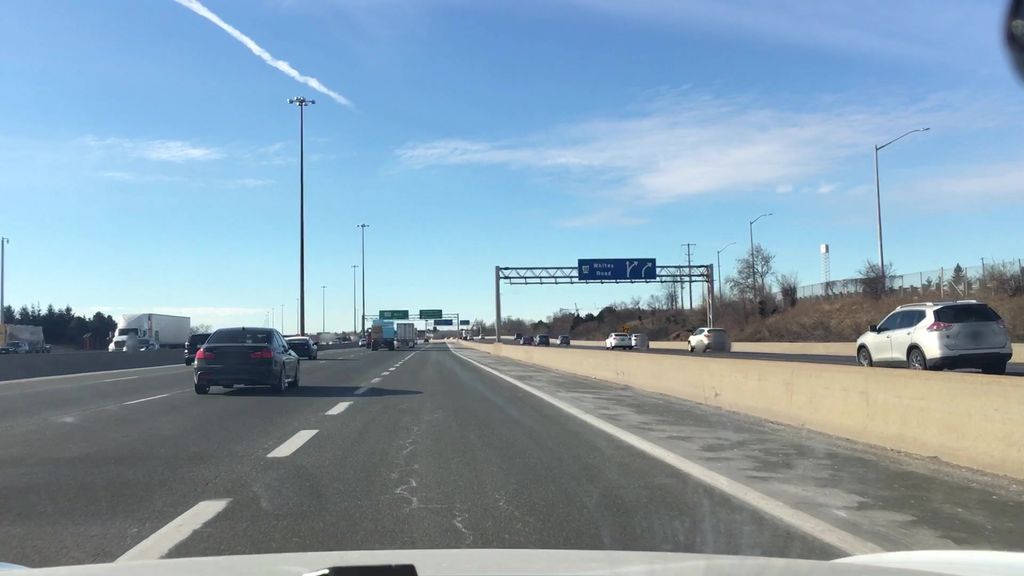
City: toronto